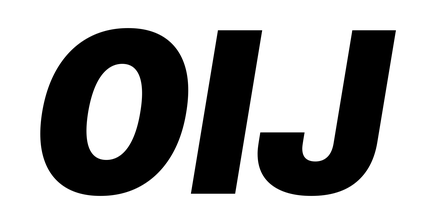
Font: Inter-Italic_Black_Italic